Question: I'm running python 3.7 on kubuntu with the Workspace Theme 'Breeze Dark'. The tk widgets in my application adopt the OS's theme correctly but ttk widgets use something else.
Is there a way to get my ttk widgets to use the OS's theme?
'''
import tkinter as tk
from tkinter import ttk
class App:
def __init__(self, master):
master.title("ttk vs tk widget example")
# tk example gui
tk_frame = tk.Frame(master)
tk_frame.pack()
self.tk_label = tk.Label(tk_frame, text="tk label:")
self.var1 = tk.StringVar(value="tk entry")
self.tk_entry = tk.Entry(tk_frame, textvariable=self.var1)
self.tk_quit_button = tk.Button(tk_frame,
text="Quit", width=20,
command=tk_frame.quit)
self.tk_button = tk.Button(tk_frame,
text="tk button", width=20)
self.tk_label.grid(row=0, column=0)
self.tk_entry.grid(row=0, column=1)
self.tk_button.grid(row=1, column=0, sticky='e')
self.tk_quit_button.grid(row=1, column=1, sticky='e')
separator = tk.Frame(height=2, bd=1, relief=tk.SUNKEN)
separator.pack(fill=tk.X, padx=5, pady=15)
# ttk example gui
ttk_frame = ttk.Frame(master)
ttk_frame.pack()
self.ttk_label = ttk.Label(ttk_frame, text="ttk label:")
self.var2 = tk.StringVar(value="ttk entry")
self.ttk_entry = ttk.Entry(ttk_frame, textvariable=self.var2)
self.ttk_quit_button = ttk.Button(ttk_frame,
text="Quit", width=20,
command=ttk_frame.quit)
self.ttk_button = ttk.Button(ttk_frame,
text="ttk button", width=20)
self.ttk_label.grid(row=0, column=0)
self.ttk_entry.grid(row=0, column=1)
self.ttk_button.grid(row=1, column=0, sticky='e')
self.ttk_quit_button.grid(row=1, column=1, sticky='e')
root = tk.Tk()
app = App(root)
root.mainloop()
'''
Example of the ttk vs tk widgets:

EDIT:
So it's not a real fix but I can set the colors to be correct with:
'''
tk_bg = self.tk_label.cget("background")
tk_fg = self.tk_label.cget("foreground")
self.ttk_label = ttk.Label(ttk_frame, text="ttk label:",
background=tk_bg, foreground=tk_fg)
'''
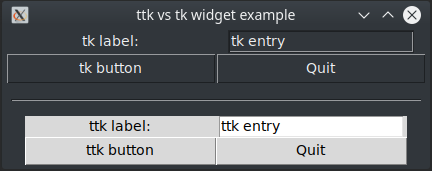
Answer: I am using XFCE desktop environment and even the tk widgets do not adapt to the theme I use which is not so surprising because XFCE is based on GTK GUI Toolkit so there is no reason for a GTK theme to influence a Tk theme.
So you will need to change the theme of the GUI manually and
the only way to set the colors of 'ttk' widgets is through a 'ttk.Style':
'''
tk_bg = self.tk_label.cget("background")
tk_fg = self.tk_label.cget("foreground")
tk_entrybg = self.tk_entry.cget("background")
style = ttk.Style(master)
style.configure('TFrame', background=tk_bg)
style.configure('TLabel', background=tk_bg, foreground=tk_fg)
style.configure('TButton', background=tk_bg, foreground=tk_fg)
style.configure('TEntry', background=tk_bg, fieldbackground=tk_entrybg, foreground=tk_fg)
'''
All ttk widgets are associated to a style (usually 'T + widget name', except for the 'Treeview' for which there is no extra 'T'). And those styles are defined by the ttk theme you use. You can change theme with 'style.theme_use(<theme name>)' and you can get the available themes with 'style.theme_names()'.